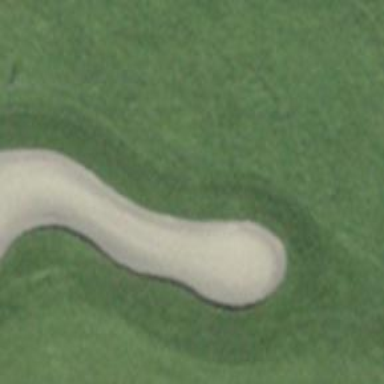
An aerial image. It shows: Golf bunker filled with natural sand.